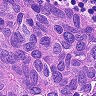
Metastatic tissue present: yes